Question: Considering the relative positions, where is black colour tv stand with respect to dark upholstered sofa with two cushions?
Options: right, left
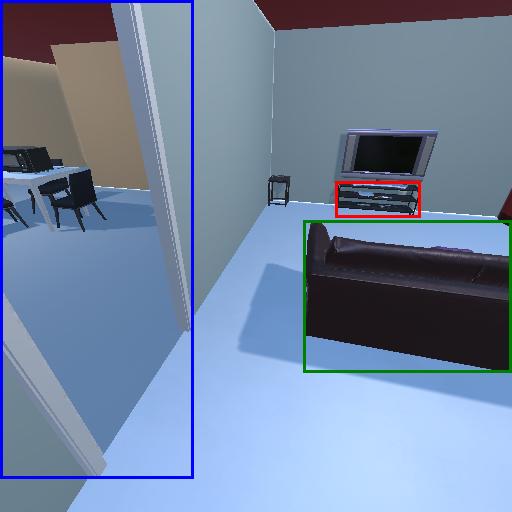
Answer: right